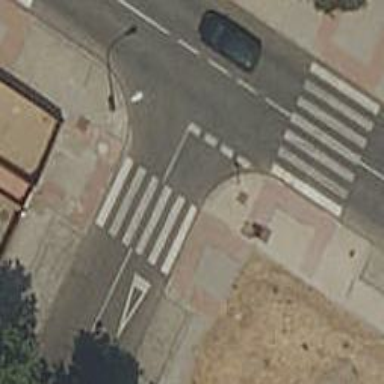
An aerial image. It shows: Zebra crossing on the road.